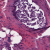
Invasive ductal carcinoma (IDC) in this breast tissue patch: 1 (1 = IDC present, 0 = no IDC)